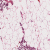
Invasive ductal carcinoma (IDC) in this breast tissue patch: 1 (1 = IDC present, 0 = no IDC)